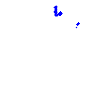
Particle: electron